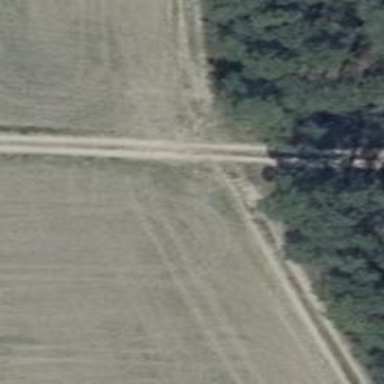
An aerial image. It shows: Sandy track road with grade3 tracktype.